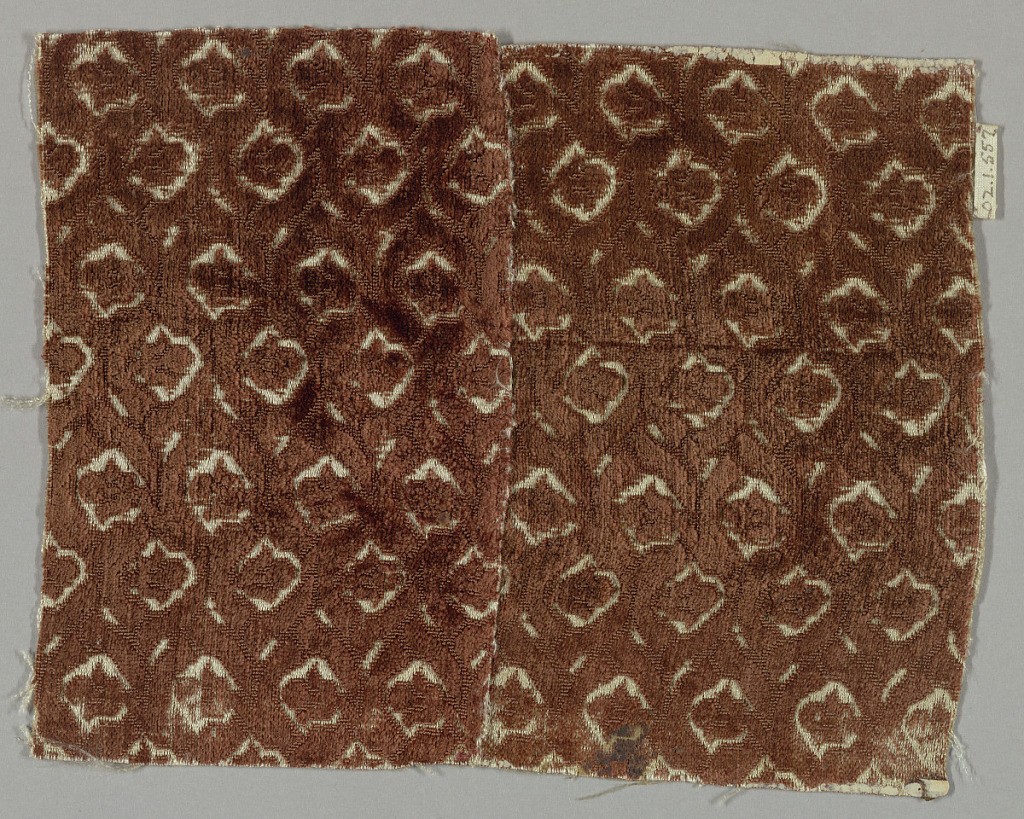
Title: Fragment
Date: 17th century
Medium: silk Technique: supplemewntary warp forming cut and uncut raised pile (velvet)
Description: Leaves in interlaced strapwork in brown on white.